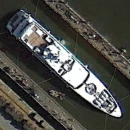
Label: Megayacht